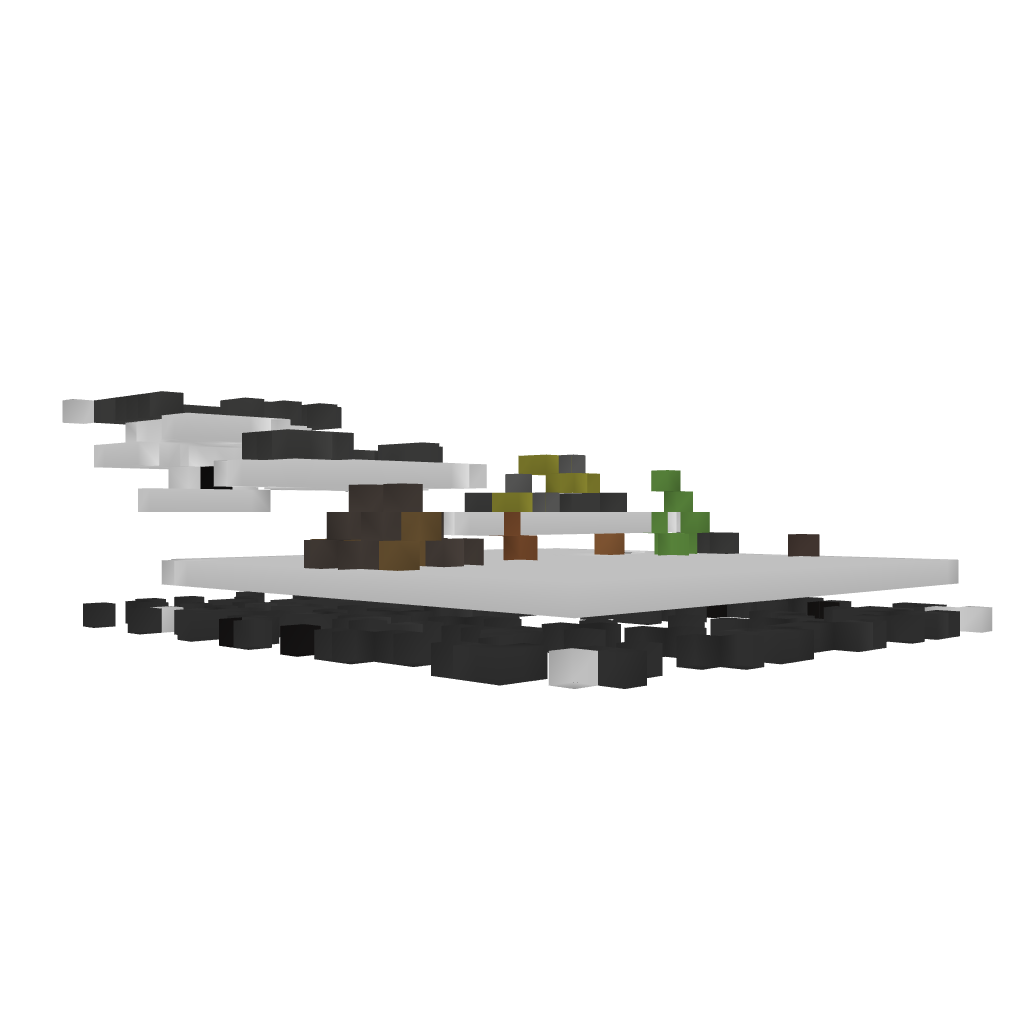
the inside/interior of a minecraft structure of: Nightlife Arena